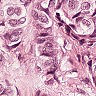
Metastatic tissue present: yes